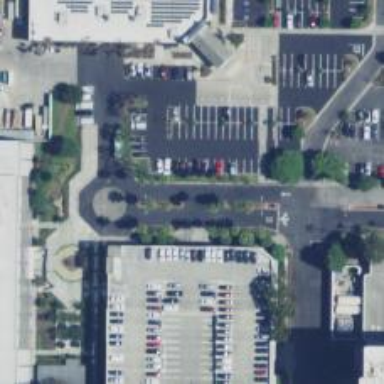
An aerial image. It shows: Asphalt road designated for service vehicles.